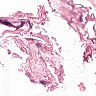
Metastatic tissue present: no